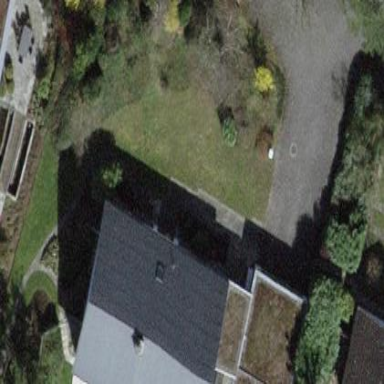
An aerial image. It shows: Building with tile roof.